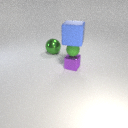
large blue rubber cube above small purple metal cube